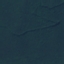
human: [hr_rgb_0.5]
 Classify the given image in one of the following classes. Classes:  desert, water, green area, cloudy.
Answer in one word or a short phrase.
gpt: green area